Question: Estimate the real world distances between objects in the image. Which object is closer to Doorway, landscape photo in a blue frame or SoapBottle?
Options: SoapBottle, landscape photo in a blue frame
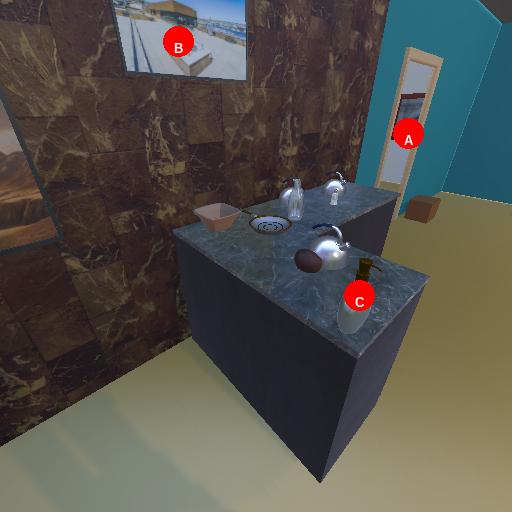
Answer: SoapBottle